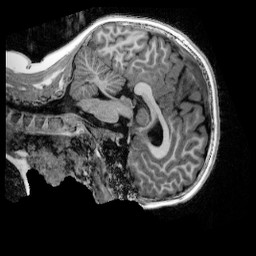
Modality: UNIT1_denoised
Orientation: sagittal
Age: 10
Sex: male
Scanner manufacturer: siemens
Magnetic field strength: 3 T
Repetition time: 4 s
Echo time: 0.00303 s